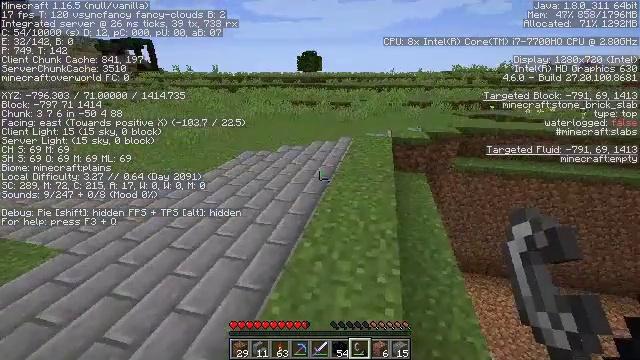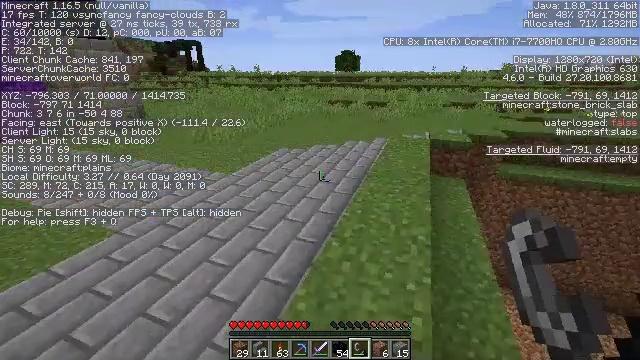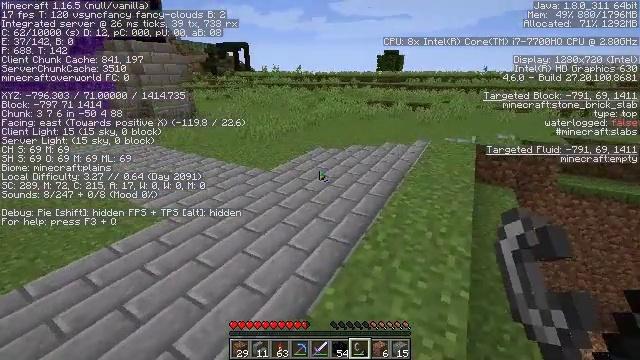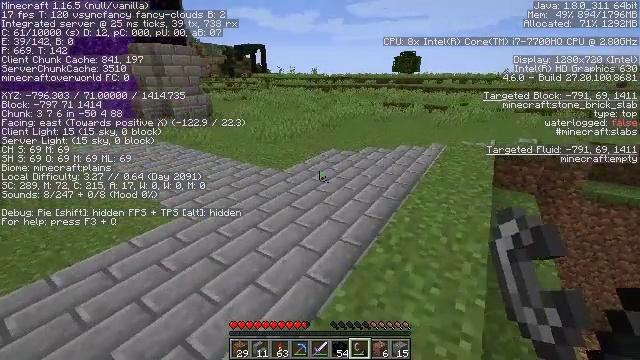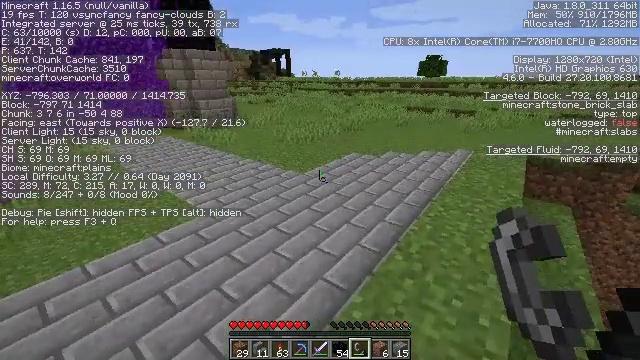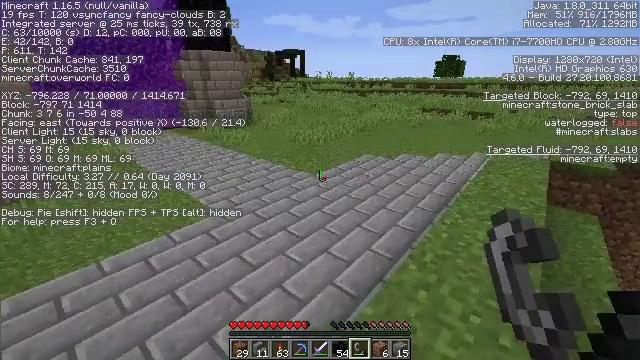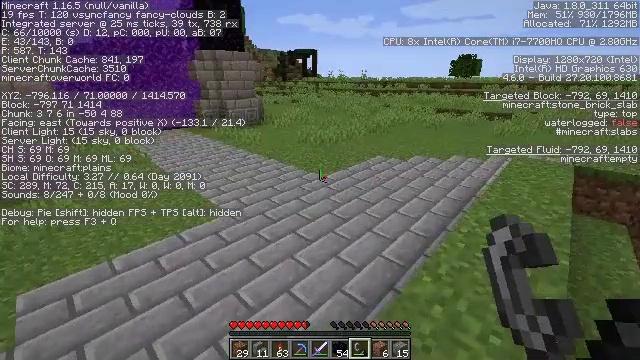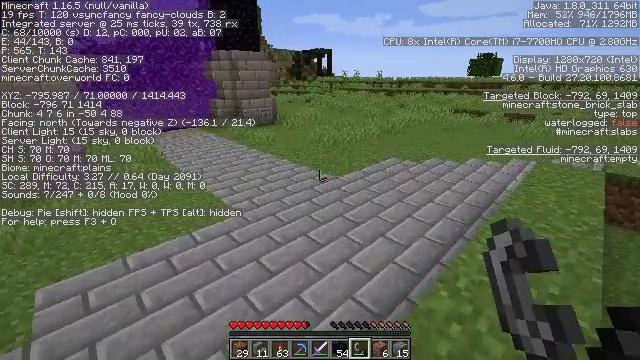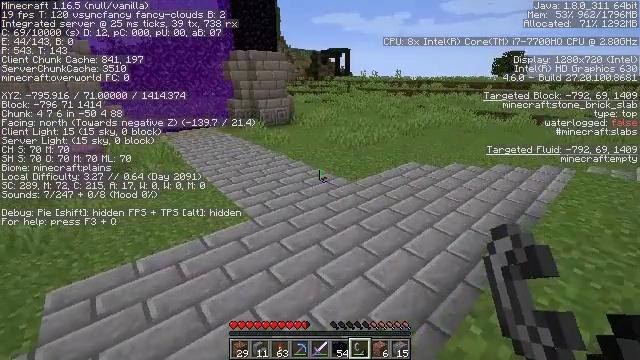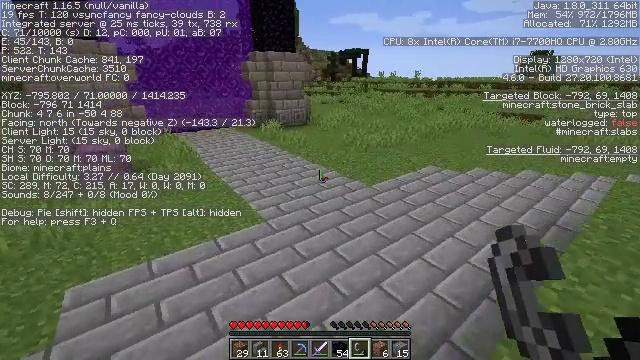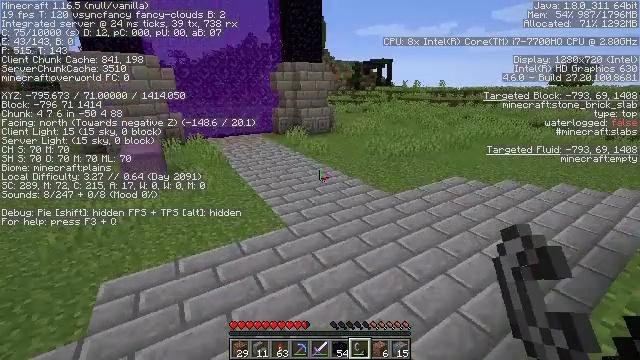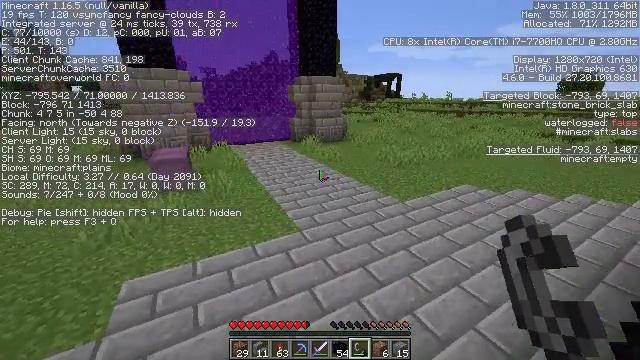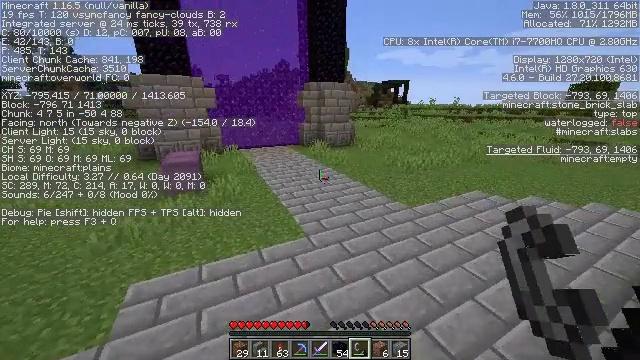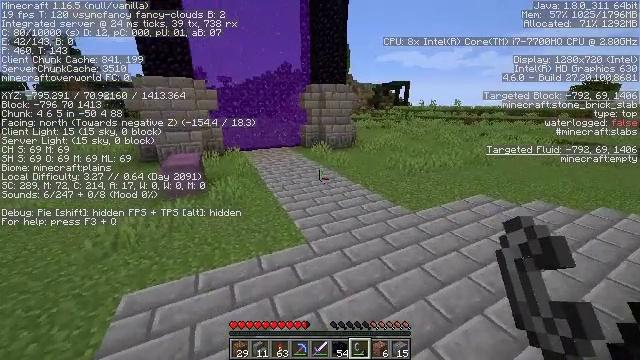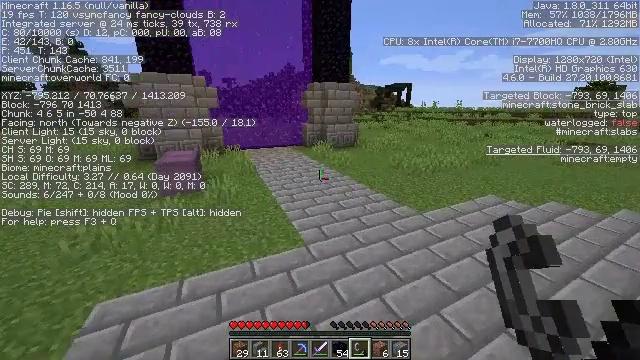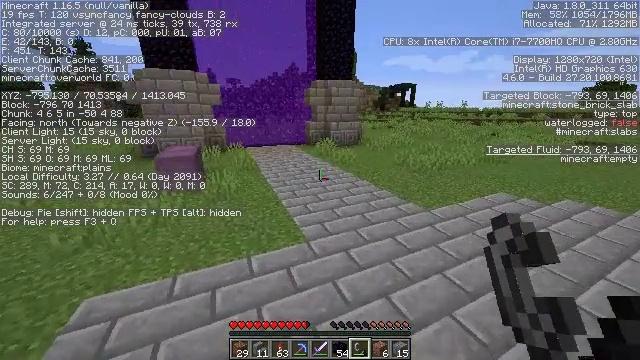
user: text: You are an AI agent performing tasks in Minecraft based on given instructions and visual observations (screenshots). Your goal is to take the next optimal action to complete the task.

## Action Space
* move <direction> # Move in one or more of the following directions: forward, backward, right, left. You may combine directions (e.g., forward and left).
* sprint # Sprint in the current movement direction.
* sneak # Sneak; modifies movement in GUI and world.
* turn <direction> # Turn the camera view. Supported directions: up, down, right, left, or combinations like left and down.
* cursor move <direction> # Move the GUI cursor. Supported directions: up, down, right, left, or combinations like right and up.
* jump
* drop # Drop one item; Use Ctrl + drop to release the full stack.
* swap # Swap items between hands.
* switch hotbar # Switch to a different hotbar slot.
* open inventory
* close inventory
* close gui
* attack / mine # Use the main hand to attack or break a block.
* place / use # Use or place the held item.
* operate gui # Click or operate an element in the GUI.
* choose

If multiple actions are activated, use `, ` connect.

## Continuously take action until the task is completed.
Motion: motion action
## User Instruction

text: Kill a magma cube.
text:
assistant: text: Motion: turn left
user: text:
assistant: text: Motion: turn left
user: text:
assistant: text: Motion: turn left
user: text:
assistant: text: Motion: turn left
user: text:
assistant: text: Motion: move forward, turn left
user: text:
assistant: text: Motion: move forward, turn left
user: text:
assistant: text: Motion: move forward, turn left
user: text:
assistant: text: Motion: turn left
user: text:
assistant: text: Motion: move forward, turn left
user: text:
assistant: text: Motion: move forward, turn left and up
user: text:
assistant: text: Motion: move forward, turn left
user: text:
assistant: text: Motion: move forward, turn left
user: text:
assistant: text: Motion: move forward
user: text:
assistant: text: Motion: move forward
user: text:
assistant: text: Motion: move forward
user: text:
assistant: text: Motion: move forward, turn left
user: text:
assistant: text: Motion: move forward, turn left
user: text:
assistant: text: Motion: move forward, turn left and up
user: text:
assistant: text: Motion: move forward, turn left and up
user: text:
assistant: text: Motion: move forward, turn left
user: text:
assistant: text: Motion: move forward, jump
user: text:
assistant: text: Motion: move forward, jump
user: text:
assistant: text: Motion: move forward, jump
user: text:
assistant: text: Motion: move forward, jump
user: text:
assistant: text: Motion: move forward, jump
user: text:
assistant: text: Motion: move forward, jump
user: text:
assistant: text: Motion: move forward, jump
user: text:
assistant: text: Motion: move forward, turn left, jump
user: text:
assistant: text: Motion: move forward, turn left, jump
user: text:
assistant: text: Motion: move forward, jump